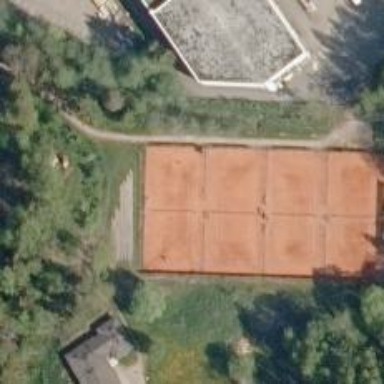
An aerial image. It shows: Tennis court on the leisure land pitch.